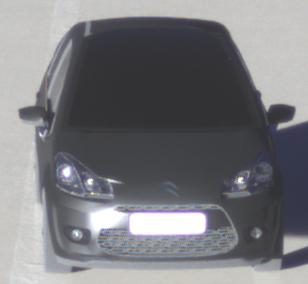
Make: Citroen
Model: C3 1.1
Detailed model: C3 (II)
Model produced from: 2010/01
Model produced until: 2012/03
Doors: 5
Color: black
Road condition: wet road
Daytime: sunrise or sunset
Contrast: high contrast